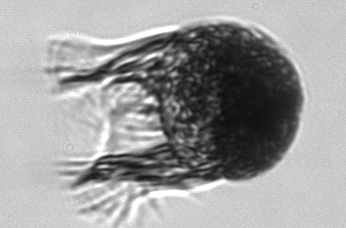
Label: Pelagostrobilidium